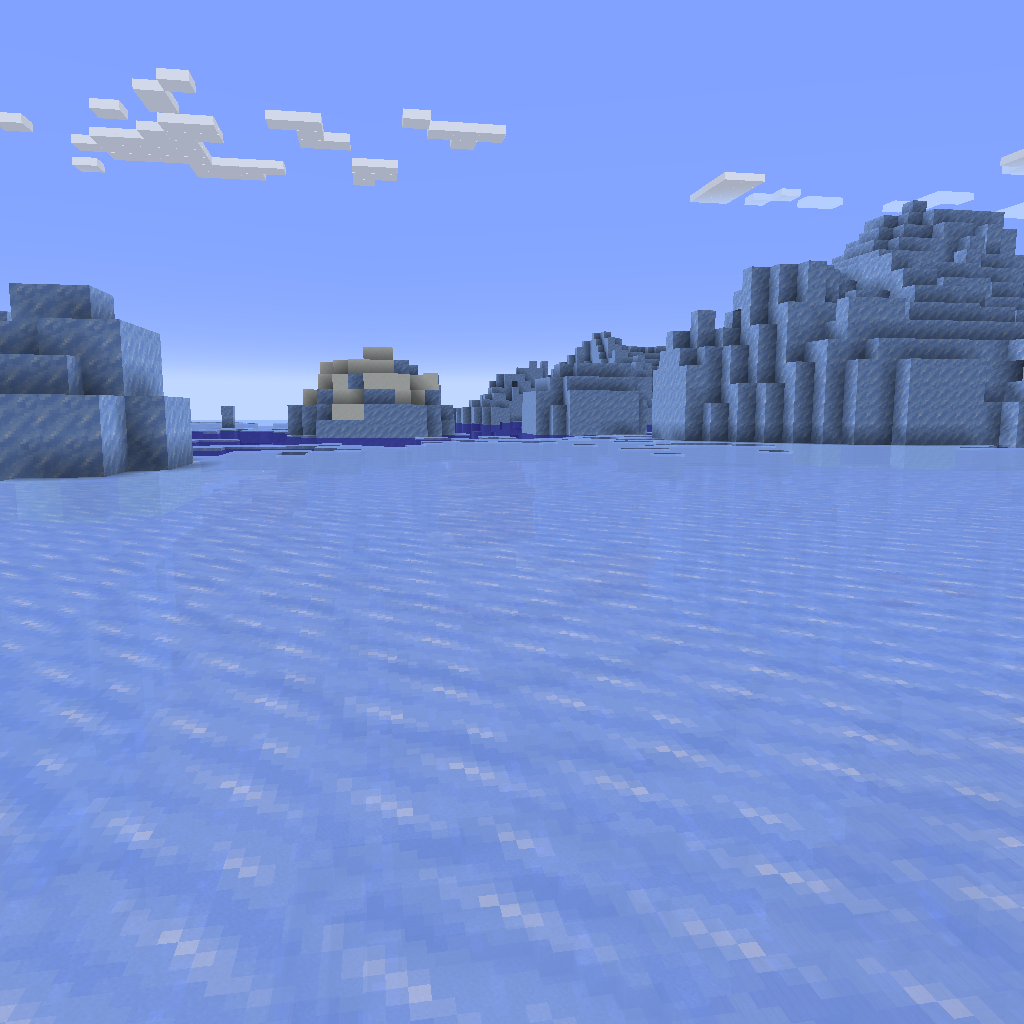
frozen ocean with frozen peaks